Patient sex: M
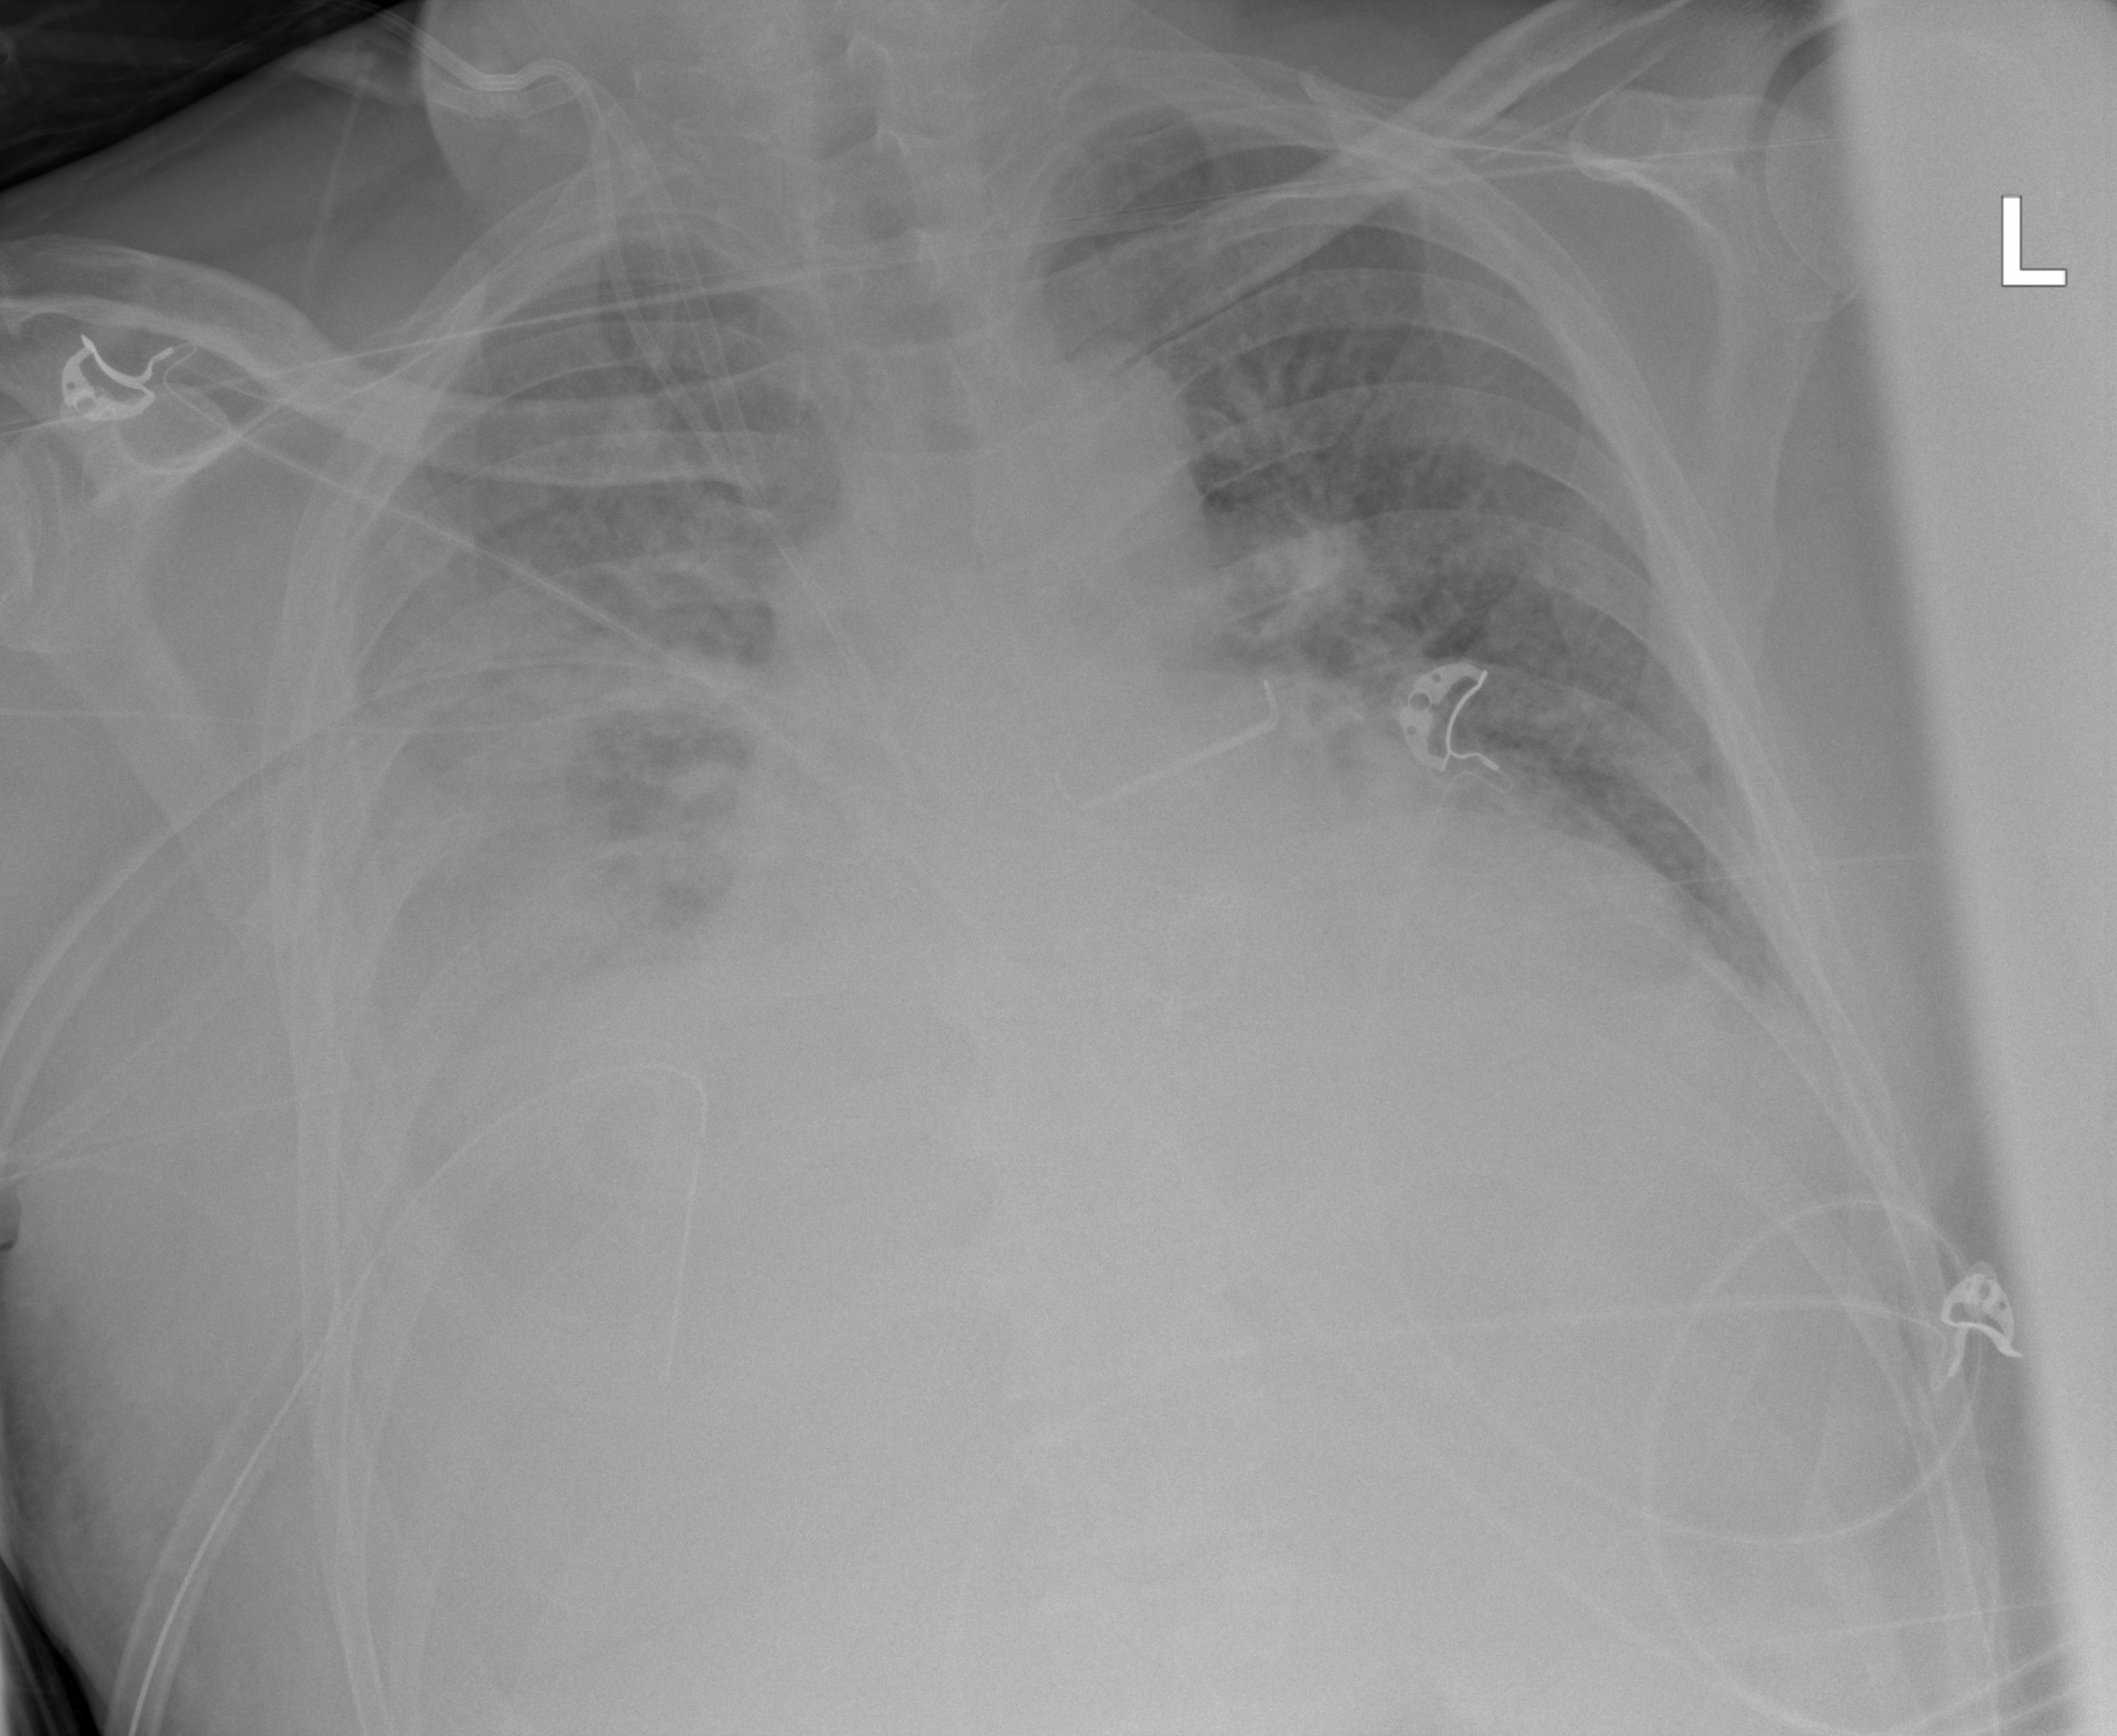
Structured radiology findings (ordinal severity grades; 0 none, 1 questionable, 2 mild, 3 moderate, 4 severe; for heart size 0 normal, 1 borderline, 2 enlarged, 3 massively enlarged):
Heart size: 2
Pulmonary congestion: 2
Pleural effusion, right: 3
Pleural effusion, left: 0
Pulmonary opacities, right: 2
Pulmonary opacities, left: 0
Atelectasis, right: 3
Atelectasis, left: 0